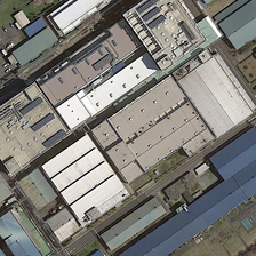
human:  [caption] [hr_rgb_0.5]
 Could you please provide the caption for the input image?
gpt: There is a factory, including a parking lot and a sports field.

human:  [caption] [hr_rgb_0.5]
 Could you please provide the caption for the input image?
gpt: This is a factory such as parking lot and sports place.

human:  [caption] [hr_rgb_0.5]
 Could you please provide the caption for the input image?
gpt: there grey and blue plants in the industrial .

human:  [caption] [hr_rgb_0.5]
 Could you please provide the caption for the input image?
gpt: it is a bustling industrial area separated by roads .

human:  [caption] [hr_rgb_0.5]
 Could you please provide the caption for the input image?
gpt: Here is a factory including a parking lot and a sports field.